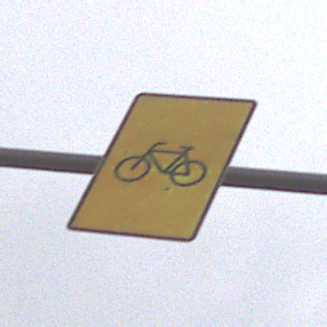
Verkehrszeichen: RadverkehrOhnePfeilsymbol
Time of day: Midday
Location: Outdoor (RoadRail)
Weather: Overcast
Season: NotSpecified
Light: Natural